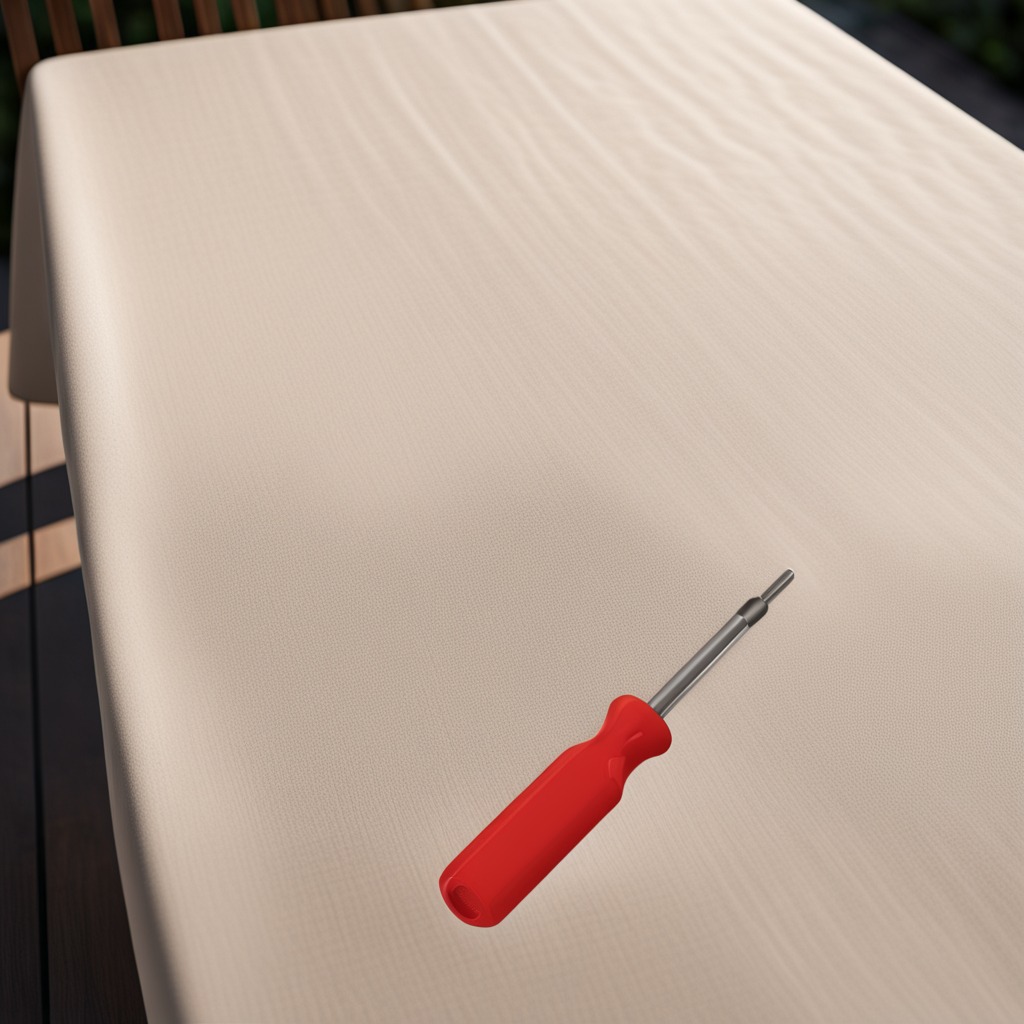
A screwdriver is lying on a wooden table.